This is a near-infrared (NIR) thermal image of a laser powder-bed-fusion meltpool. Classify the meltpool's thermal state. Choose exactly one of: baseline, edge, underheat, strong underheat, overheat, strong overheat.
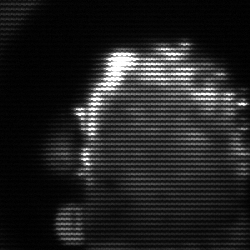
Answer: baseline